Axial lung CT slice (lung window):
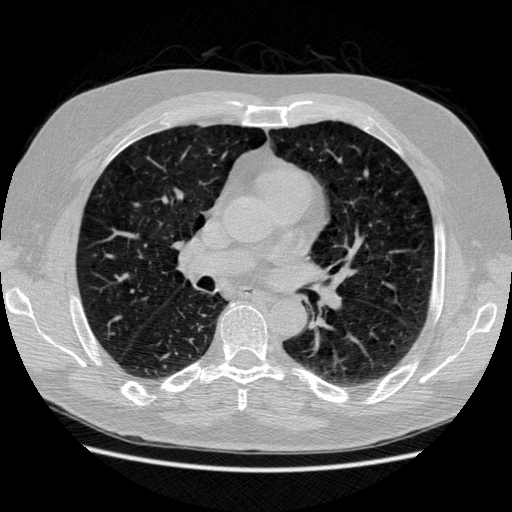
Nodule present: no